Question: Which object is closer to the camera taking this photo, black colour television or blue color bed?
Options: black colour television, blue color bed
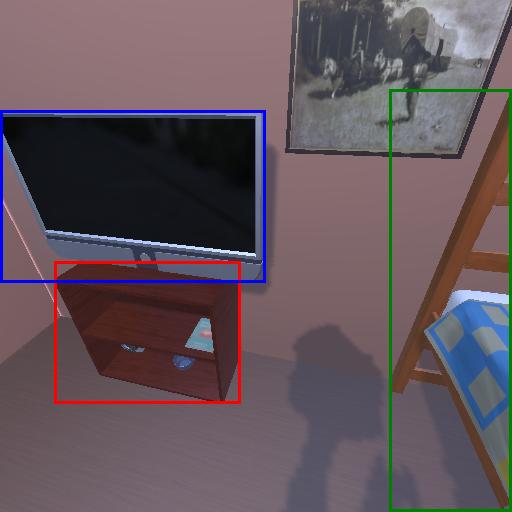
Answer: black colour television